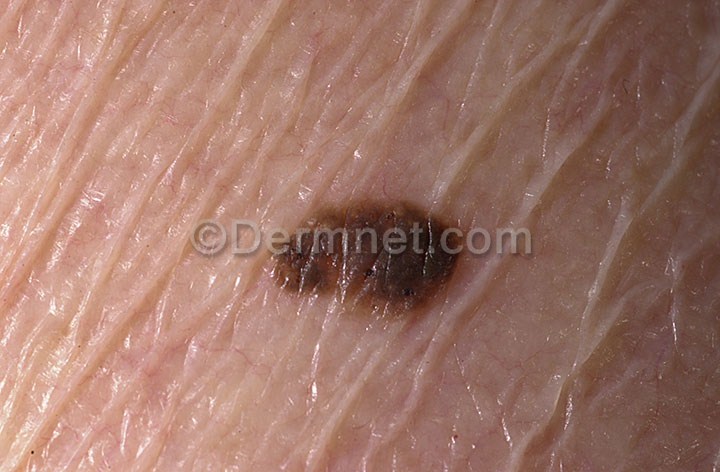
Disease: Seborrheic Keratoses and other Benign Tumors